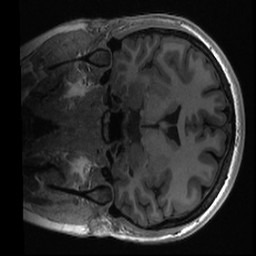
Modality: T1w
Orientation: coronal
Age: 21
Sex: female